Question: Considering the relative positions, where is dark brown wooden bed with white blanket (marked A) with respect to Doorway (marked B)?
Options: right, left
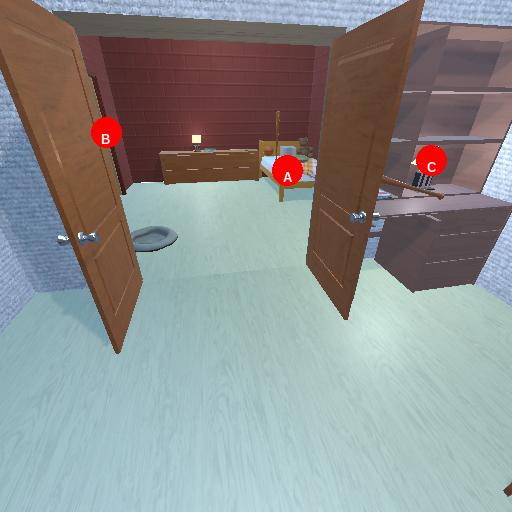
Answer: right